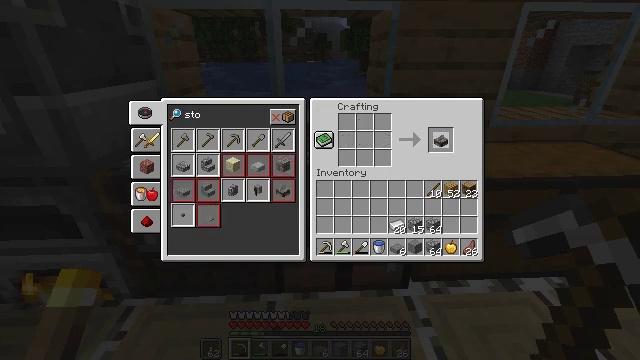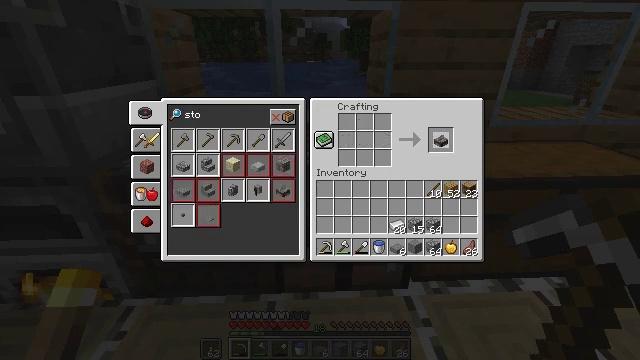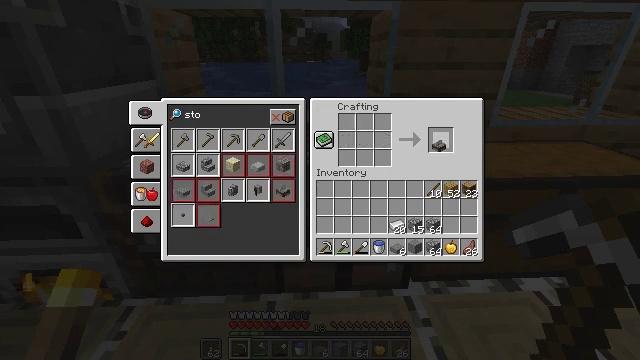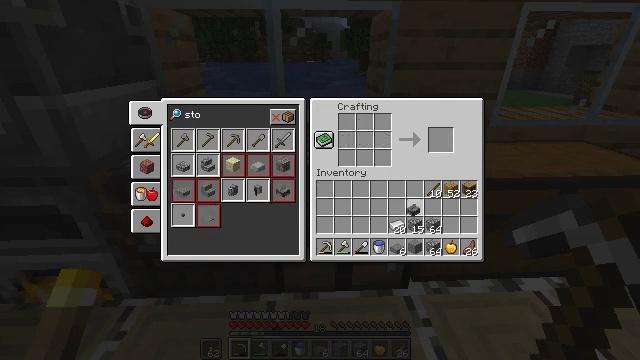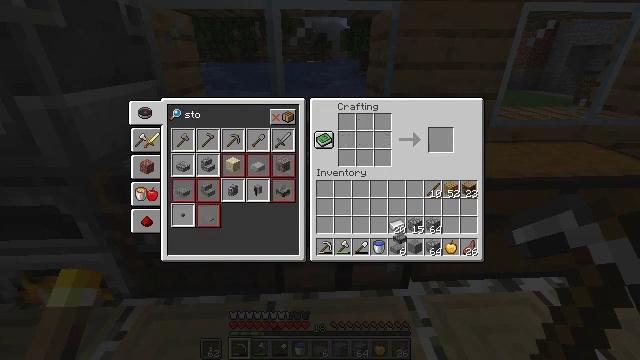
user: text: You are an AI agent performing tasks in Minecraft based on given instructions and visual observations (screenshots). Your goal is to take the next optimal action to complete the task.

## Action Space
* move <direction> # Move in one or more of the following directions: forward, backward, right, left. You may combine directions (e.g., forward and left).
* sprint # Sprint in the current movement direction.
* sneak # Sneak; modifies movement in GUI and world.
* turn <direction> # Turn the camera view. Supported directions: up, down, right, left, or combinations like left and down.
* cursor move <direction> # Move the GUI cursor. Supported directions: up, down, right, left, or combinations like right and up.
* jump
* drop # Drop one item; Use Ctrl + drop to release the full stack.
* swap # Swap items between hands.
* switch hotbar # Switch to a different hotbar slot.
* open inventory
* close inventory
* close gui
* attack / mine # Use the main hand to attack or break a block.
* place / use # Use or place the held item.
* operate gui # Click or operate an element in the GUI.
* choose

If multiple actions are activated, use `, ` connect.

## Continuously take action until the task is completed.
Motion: motion action
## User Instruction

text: Interact with the crafting table to craft a stonecutter.
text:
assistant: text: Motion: operate gui
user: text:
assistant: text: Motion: no_op
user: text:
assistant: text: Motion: cursor move left and down
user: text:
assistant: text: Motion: cursor move left and down
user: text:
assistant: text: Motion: no_op